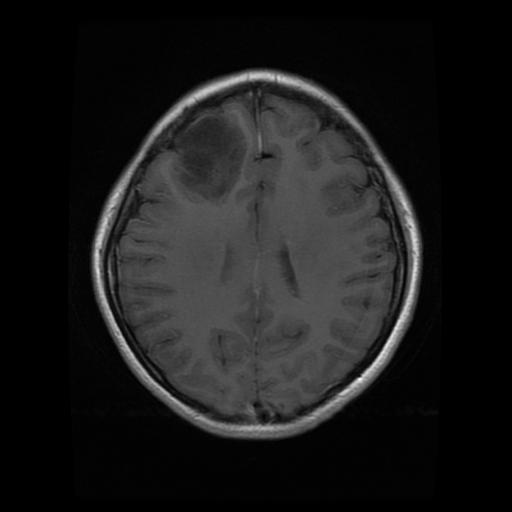
Label: glioma